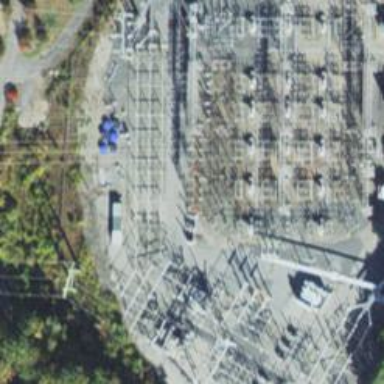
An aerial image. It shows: Switch for power supply.